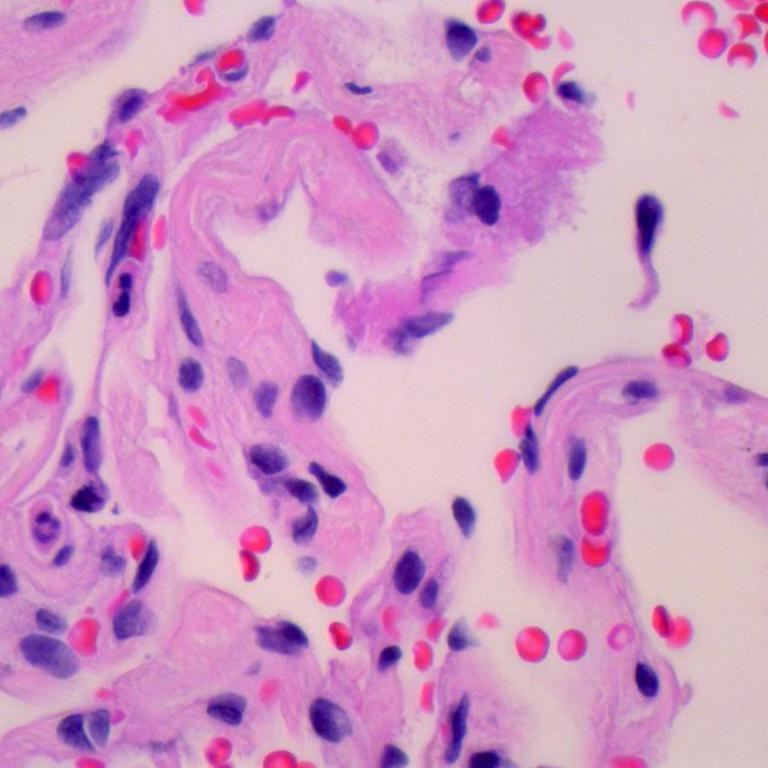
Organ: lung
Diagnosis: benign